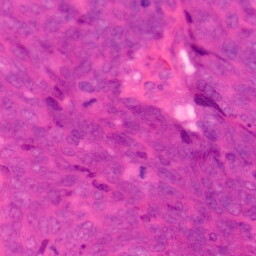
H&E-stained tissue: Colon